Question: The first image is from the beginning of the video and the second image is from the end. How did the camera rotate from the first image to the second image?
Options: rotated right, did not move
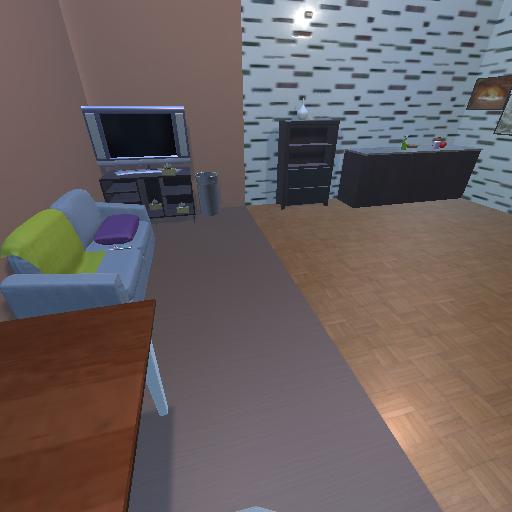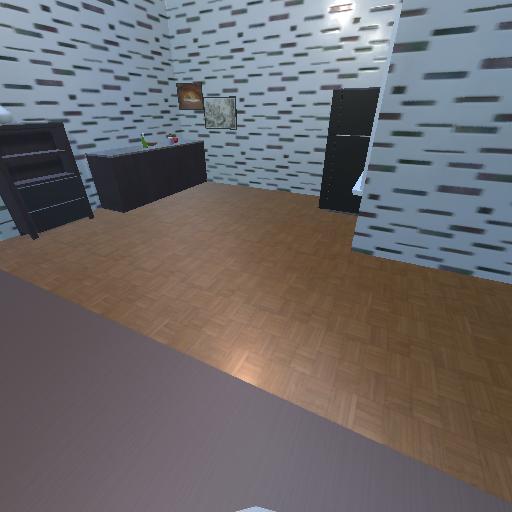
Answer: rotated right